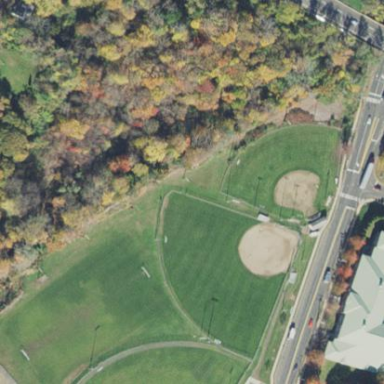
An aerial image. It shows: Baseball pitch for leisure and sports activities.